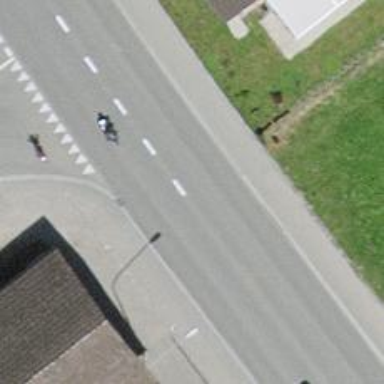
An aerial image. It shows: Secondary road with asphalt surface. It has separate sidewalks on both sides.